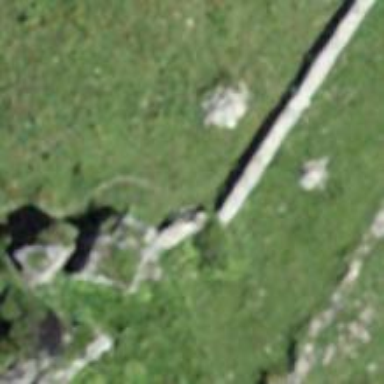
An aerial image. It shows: Wall made of dry stone.